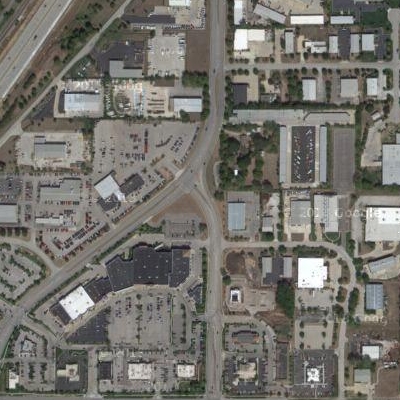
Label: cIndustry